Interaction volume radius: 10 \u00c5
Interaction volume height: 10 \u00c5
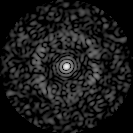
Disorder parameter: 0.8233